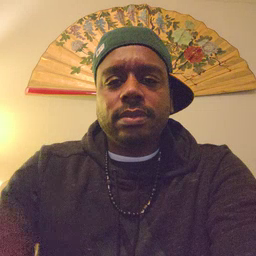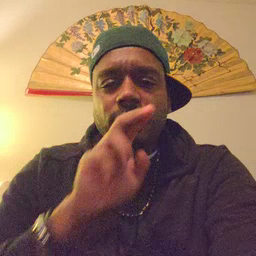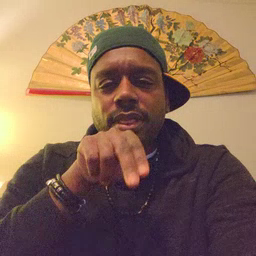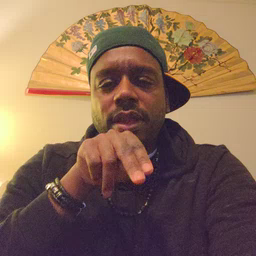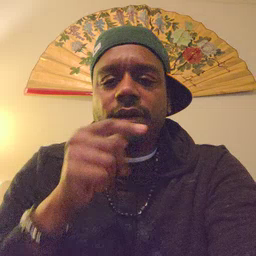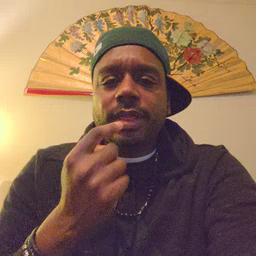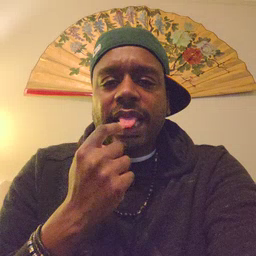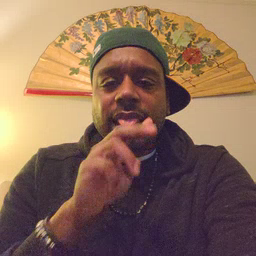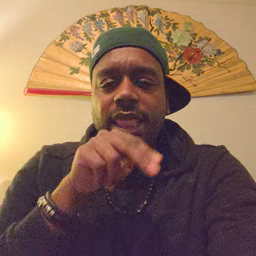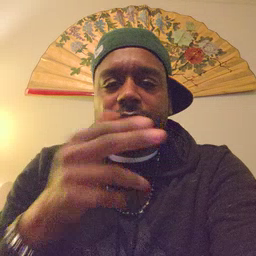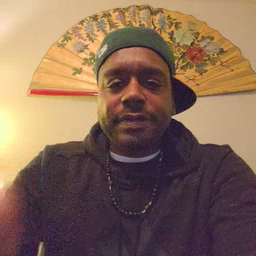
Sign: tongue